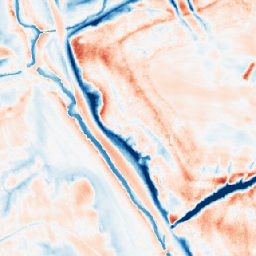
Category: edge_preserving
Decomposition family: guided
Decomposition parameters: radius: 8
eps: 1
Upsampling method: area
Upsampling parameters: scale: 4
Upsampling scale: 4